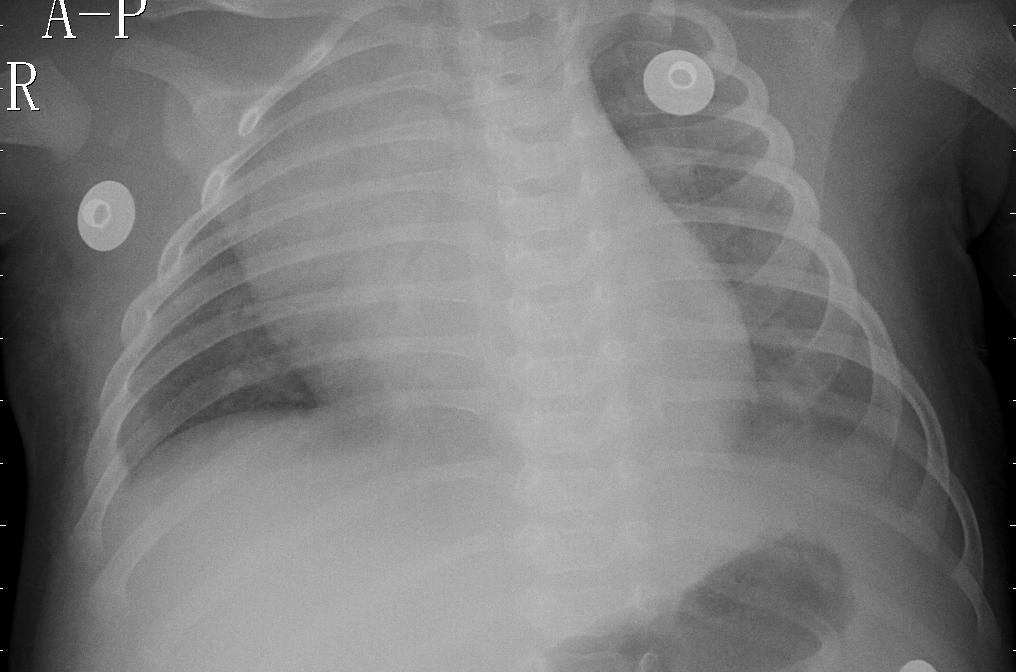
Diagnosis: PNEUMONIA